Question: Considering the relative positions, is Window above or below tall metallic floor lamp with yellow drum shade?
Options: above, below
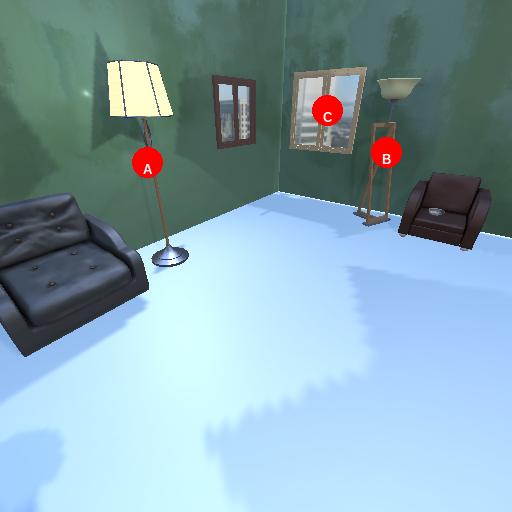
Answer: above